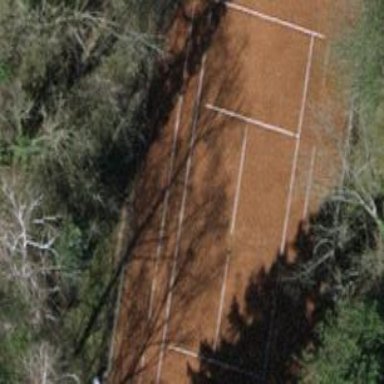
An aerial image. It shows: Tennis court in leisure pitch.